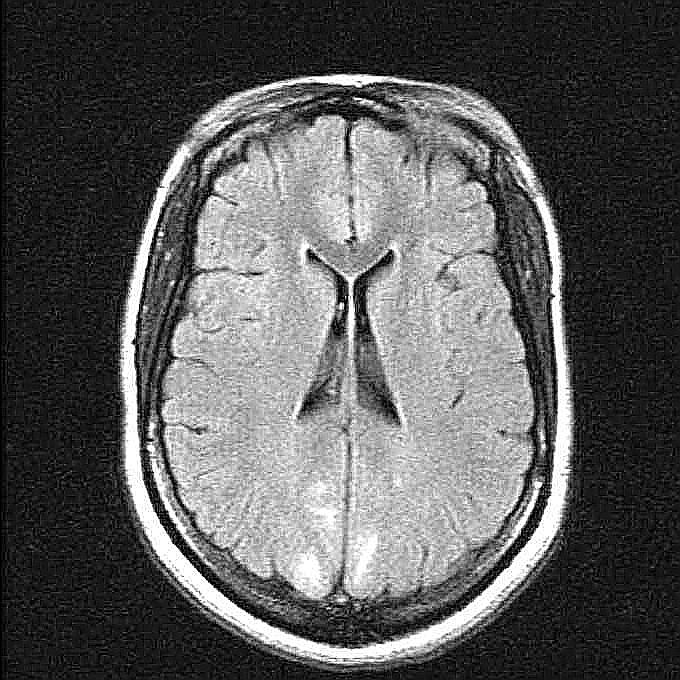
Label: notumor